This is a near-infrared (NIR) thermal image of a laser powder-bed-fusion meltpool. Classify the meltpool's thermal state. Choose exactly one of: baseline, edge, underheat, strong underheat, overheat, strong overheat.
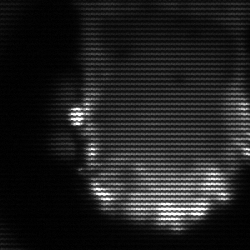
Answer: baseline